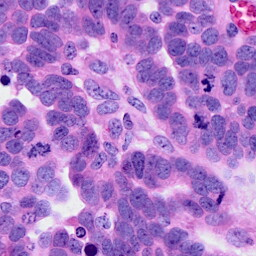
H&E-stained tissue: Ovarian